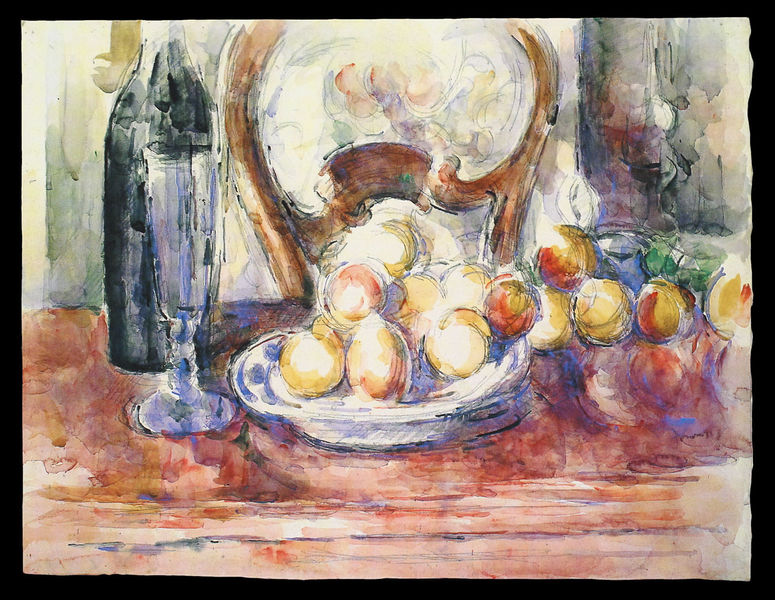
Titel: Stilleben mit Äpfeln, einer Flasche und einer Stuhllehne
Künstler: Paul Cézanne
Institution: London, Courtauld Institute Galleries
Schlagwörter: blau, gemälde, weiß, aquarell, cezanne, gelb, grün, braun, glas, orange, raum, stuhl, tisch, obst, rot, flasche, teller, früchte, stilleben, stillleben, äpfel, lehne, wein, stuhllehne, stileben, sektglas, pfirsiche, cesanne, a la prima